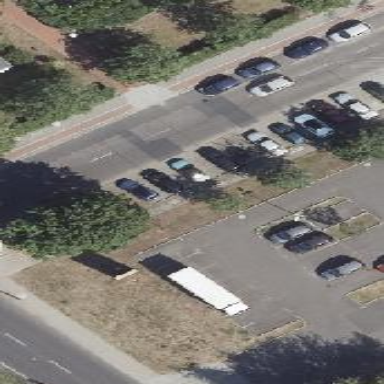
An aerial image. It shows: Street-side parking area with paving stones.